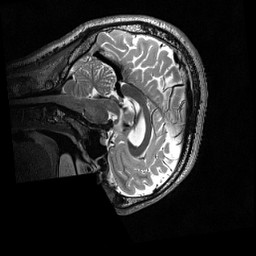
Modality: T2w
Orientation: sagittal
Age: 22
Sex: male
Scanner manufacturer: siemens
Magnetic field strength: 3 T
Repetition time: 3.2 s
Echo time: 0.56 s